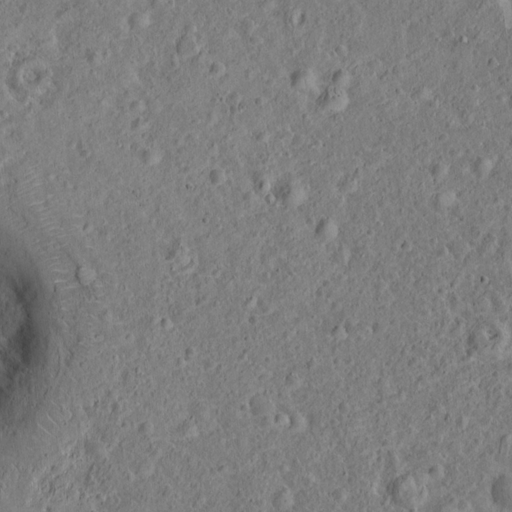
Objects detected: cone